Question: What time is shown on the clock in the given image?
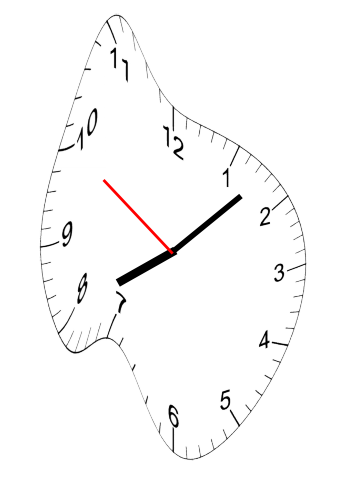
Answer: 08:07:50